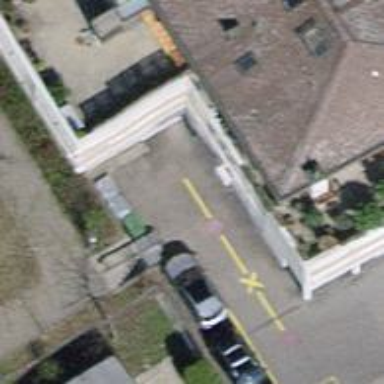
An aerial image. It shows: Set of steps on the road.